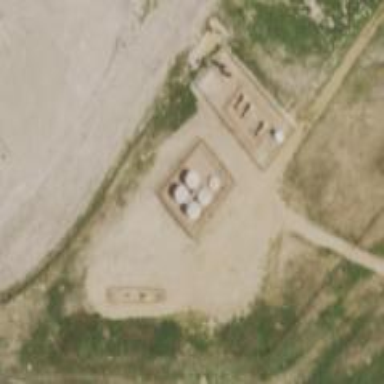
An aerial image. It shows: Storage tank with man-made structure.